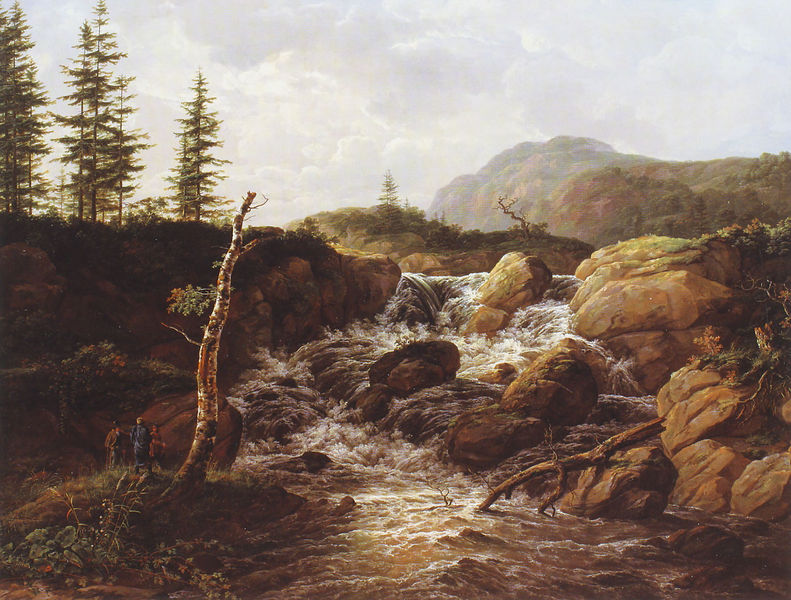
Titel: Nordische Landschaft mit einem Wasserfall
Künstler: Johan Christian Dahl
Institution: Kopenhagen, Statens Museum for Kunst
Schlagwörter: baum, berg, felsen, gemälde, himmel, mann, wasser, bäume, fluss, grün, landschaft, menschen, mensch, stein, steine, ast, bach, natur, stamm, gewässer, sonne, drei, pflanzen, wald, wasserfall, bewölkt, relief, zwei, berge, gebirge, romantik, tannen, wandern, tanne, flora, büme, wanderer, fauna, felscen, reissendes wasser